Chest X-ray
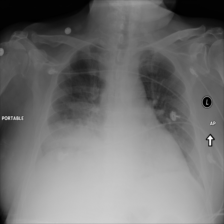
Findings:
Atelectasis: negative
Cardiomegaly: negative
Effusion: positive
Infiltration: positive
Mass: negative
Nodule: negative
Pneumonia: negative
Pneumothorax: negative
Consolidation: negative
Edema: negative
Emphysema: negative
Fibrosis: negative
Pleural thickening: negative
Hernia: negative